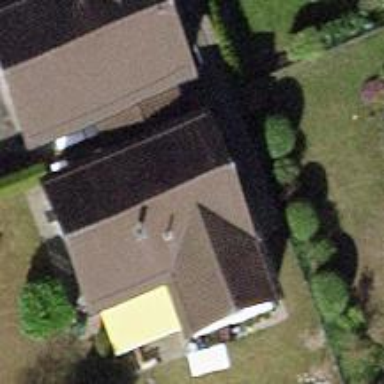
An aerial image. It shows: Semi-detached house with gabled roof.